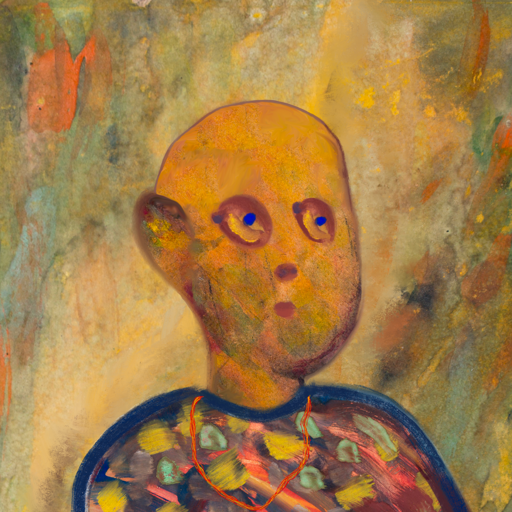
Background: Comrade, Head And Neck Side: Gypsy_Mother, Face Side: Mother_And_Son_Son, Bust: Mother_And_Son_Mother, Hair Side: Blank, Head Accessory: Blank, Second Necklace: Gypsy_Mother_2, Necklace: Blank, Baby: Blank